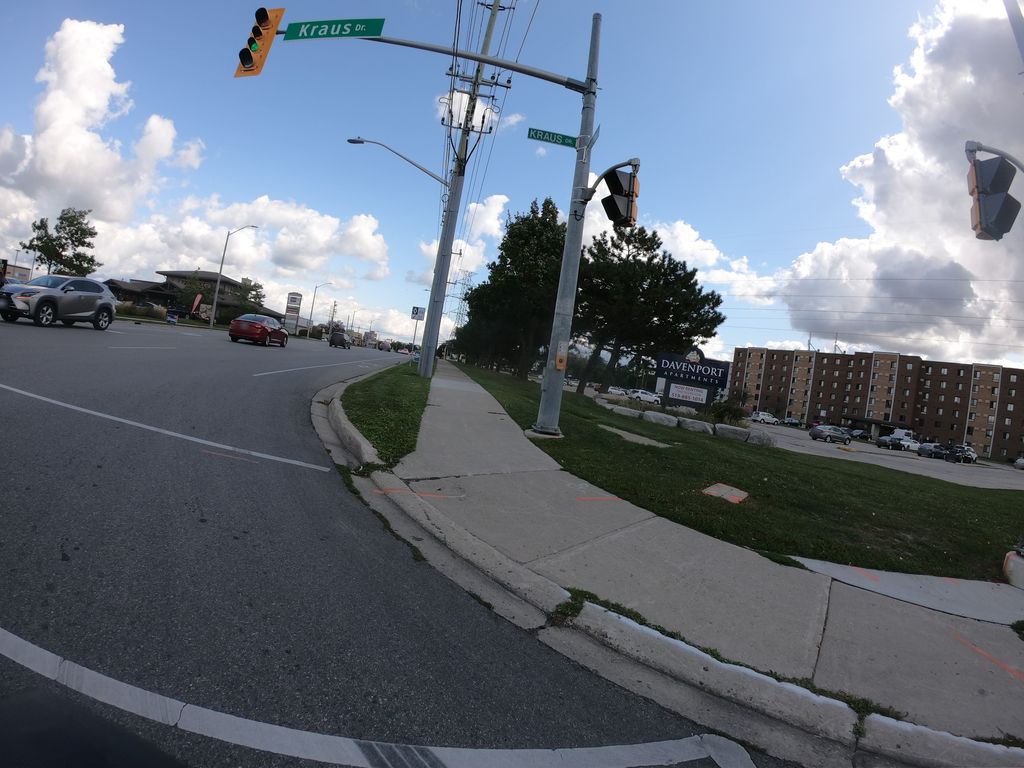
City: kitchener-waterloo